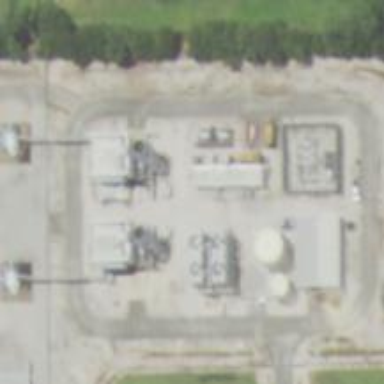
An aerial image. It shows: Gas-powered generator. It is gas turbine type generator.